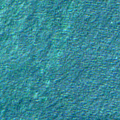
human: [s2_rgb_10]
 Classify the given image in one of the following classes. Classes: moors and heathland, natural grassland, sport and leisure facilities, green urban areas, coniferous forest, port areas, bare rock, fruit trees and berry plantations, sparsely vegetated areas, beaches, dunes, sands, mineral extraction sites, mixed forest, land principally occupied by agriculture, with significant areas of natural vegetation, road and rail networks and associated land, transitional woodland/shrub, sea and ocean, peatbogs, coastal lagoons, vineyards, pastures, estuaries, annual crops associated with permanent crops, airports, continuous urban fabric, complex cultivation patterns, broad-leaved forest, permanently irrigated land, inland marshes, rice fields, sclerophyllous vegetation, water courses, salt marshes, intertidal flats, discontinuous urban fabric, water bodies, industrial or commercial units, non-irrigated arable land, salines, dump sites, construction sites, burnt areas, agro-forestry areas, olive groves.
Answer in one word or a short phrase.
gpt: sea and ocean